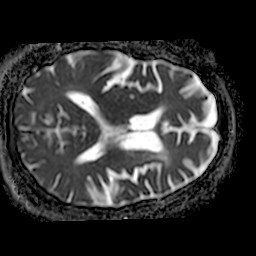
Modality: ADC
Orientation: axial
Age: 61
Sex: male
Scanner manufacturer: philips
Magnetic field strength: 1.5 T
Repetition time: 5.332 s
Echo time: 0.07488 s